【题型】填空题　【知识点】解析几何　【难度】medium
已知椭圆 $C:\frac{x^2}{a^2}+\frac{y^2}{b^2}=1(a>b>0)$ 的左、右焦点分别为 $F_1$，$F_2$，点 $P$ 在
$C$ 上，线段 $PF_1$ 与 $y$ 轴相交于点 $Q$．若 $5|QF_1|=7|PF_2|$，且 $\angle F_1PF_2=60^\circ$，则 $C$ 的离心率为 $\underline{\quad\quad}$．
【解答】
【答案】$\frac{\sqrt{7}}{4}/\frac{1}{4}\sqrt{7}$

\vspace{0.8em}

【分析】设 $|QF_1|=7k,|PF_2|=5k(k>0)$，再结合椭圆的定义用 $a$ 表示出 $|PF_1|$ 与 $|PF_2|$ 的值，最后在 $\triangle F_1PF_2$ 中利
用余弦定理求出离心率．

\vspace{0.8em}

【详解】已知 $5|QF_1|=7|PF_2|$，设 $|QF_1|=7k,|PF_2|=5k(k>0)$．

根据椭圆的定义：$|PF_1|+|PF_2|=2a$，且 $|QF_1|=|QF_2|$，

则 $|PQ|+|QF_2|+|PF_2|=2a$，得到 $|PQ|=2a-12k,|PF_1|=2a-5k$．

在 $\triangle QPF_2$ 中，根据余弦定理 $|QF_2|^2=|PQ|^2+|PF_2|^2-2|PQ||PF_2|\cos\angle F_1PF_2$，

可得：$(7k)^2=(2a-12k)^2+(5k)^2-2\times(2a-12k)\times5k\times\cos60^\circ$，

化简得到 $4a^2-58ak+180k^2=0$，即 $2a^2-29ak+90k^2=0$，

则 $(a-10k)(2a-9k)=0$，则 $a=10k$ 或 $a=\frac{9}{2}k$，

当 $a=10k$，则 $\frac{a}{10}=k$，

在 $\triangle F_1PF_2$ 中，$|PF_1|=\frac{3}{2}a$，$|PF_2|=\frac{1}{2}a$，$|F_1F_2|=2c$，$\angle F_1PF_2=60^\circ$，

根据余弦定理 $|F_1F_2|^2=|PF_1|^2+|PF_2|^2-2|PF_1||PF_2|\cos\angle F_1PF_2$，

可得：$(2c)^2=\left(\frac{3}{2}a\right)^2+\left(\frac{1}{2}a\right)^2-2\times\frac{3}{2}a\times\frac{1}{2}a\times\cos60^\circ$，

可得：$4c^2=\frac{7}{4}a^2$，则 $\frac{c^2}{a^2}=\frac{7}{16}$，

可得 $e=\frac{c}{a}=\sqrt{\frac{7}{16}}=\frac{\sqrt{7}}{4}$．

当 $a=\frac{9}{2}k$ 时，$|PQ|=2a-12k<0$，不合题意，舍去，

故答案为：$\frac{\sqrt{7}}{4}$．

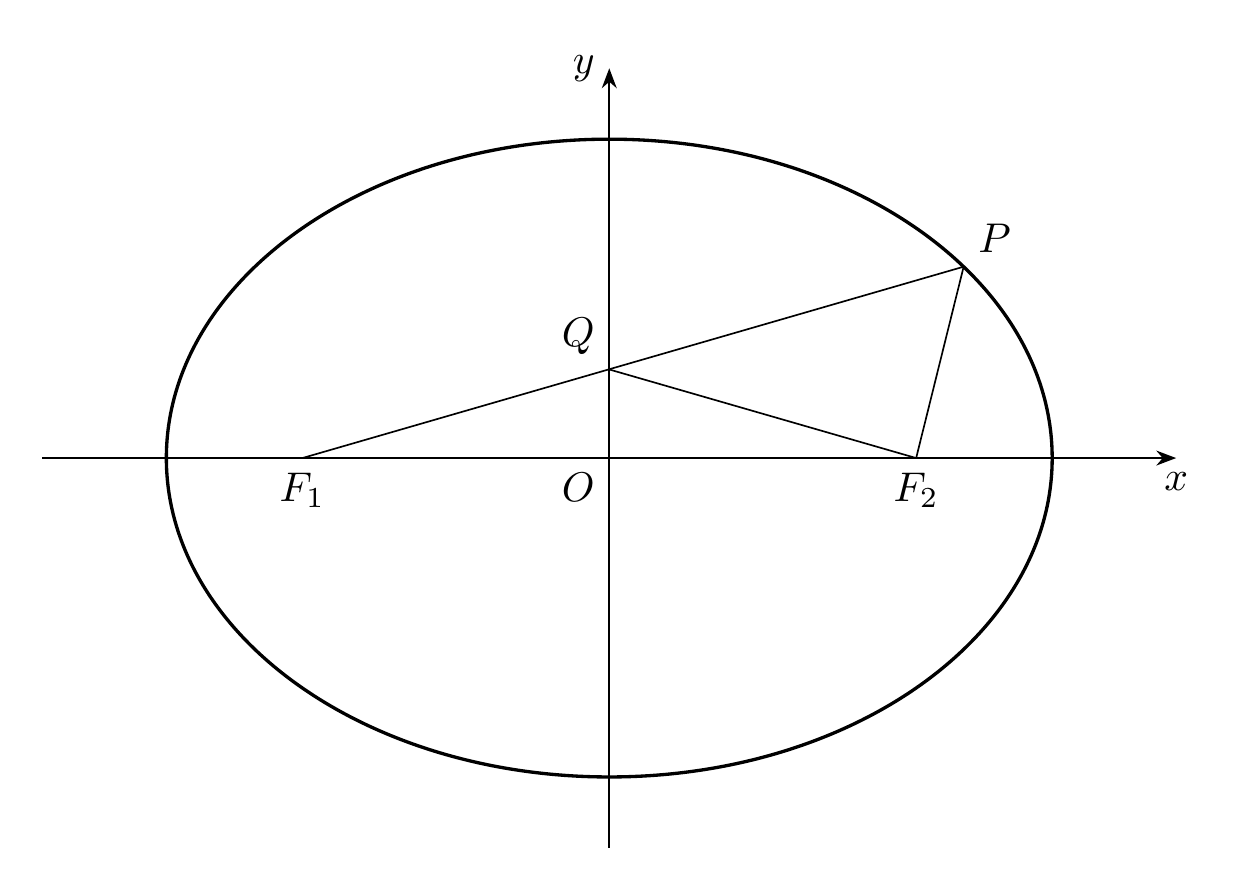